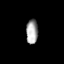
Tissue: prostate
Cell type: Epithelial cells
Senescence score: 0.2329
Nuclear area (px): 278
Mean DAPI intensity: 165.295